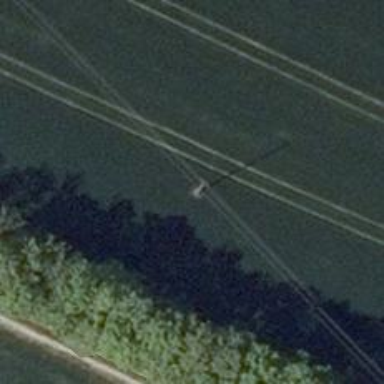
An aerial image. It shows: Power pole.